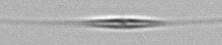
Label: Cylindrotheca